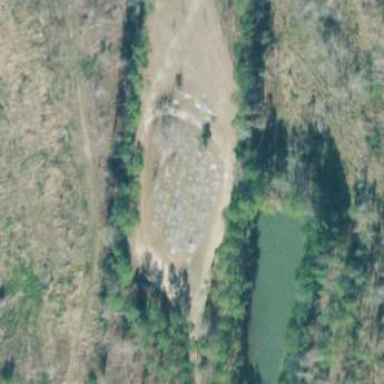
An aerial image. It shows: Cemetery.